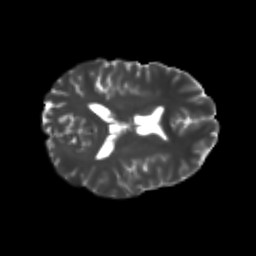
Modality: T2w
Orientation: axial
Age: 22
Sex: female
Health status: healthy
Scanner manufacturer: philips
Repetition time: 7.386 s
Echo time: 0.08599 s